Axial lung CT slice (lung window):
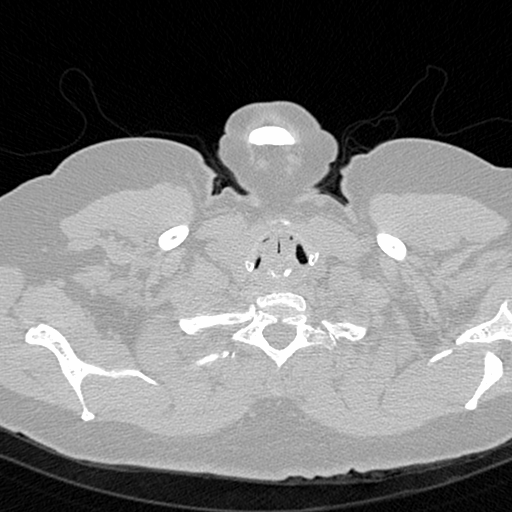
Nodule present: no